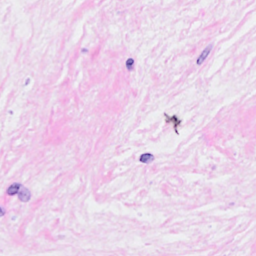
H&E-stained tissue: Breast